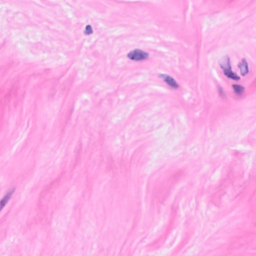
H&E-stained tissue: Breast